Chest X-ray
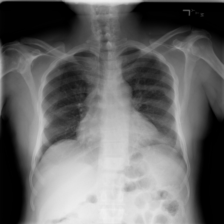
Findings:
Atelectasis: negative
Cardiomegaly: negative
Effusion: negative
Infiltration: negative
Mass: negative
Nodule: negative
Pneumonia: negative
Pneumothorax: negative
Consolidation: negative
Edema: negative
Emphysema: negative
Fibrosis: negative
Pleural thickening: negative
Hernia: negative